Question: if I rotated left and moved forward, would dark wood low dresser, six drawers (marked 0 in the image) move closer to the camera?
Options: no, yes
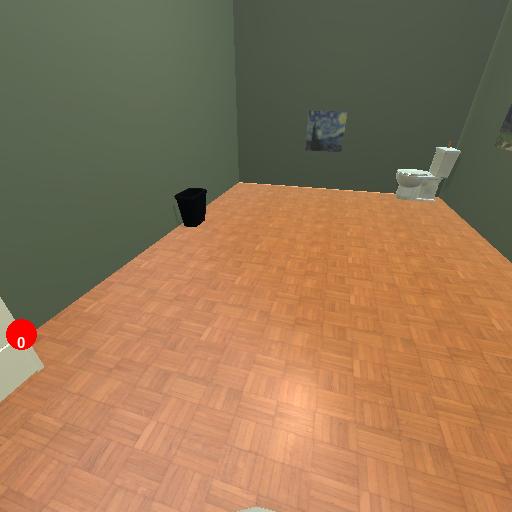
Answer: no